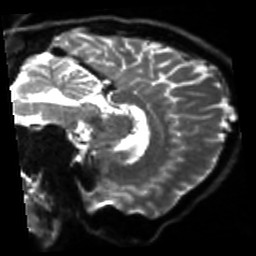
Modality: sbref
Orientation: sagittal
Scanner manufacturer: siemens
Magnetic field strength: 3 T
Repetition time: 4 s
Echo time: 0.0594 s